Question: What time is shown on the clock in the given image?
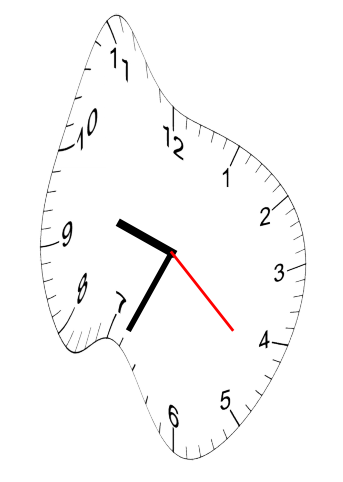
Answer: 09:34:22